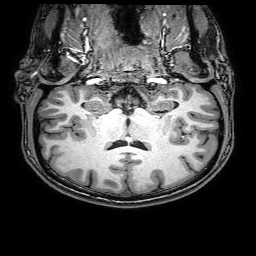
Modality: T1w
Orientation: sagittal
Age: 23
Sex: male
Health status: healthy